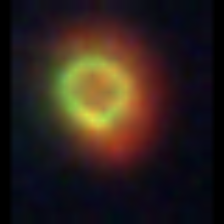
Taxon: Centric
Group: Diatoms